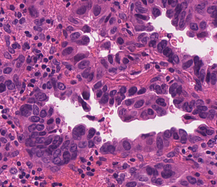
Tumor epithelial tissue: yes
Tumor-associated stroma tissue: yes
Normal tissue: no